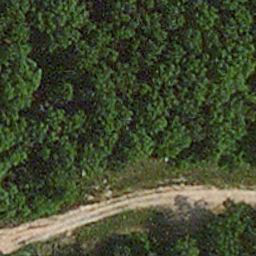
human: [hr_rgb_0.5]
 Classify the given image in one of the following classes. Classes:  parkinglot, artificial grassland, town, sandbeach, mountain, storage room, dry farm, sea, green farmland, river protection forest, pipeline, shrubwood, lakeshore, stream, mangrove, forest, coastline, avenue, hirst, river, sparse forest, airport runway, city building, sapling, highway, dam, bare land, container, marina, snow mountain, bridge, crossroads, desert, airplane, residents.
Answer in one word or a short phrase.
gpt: avenue